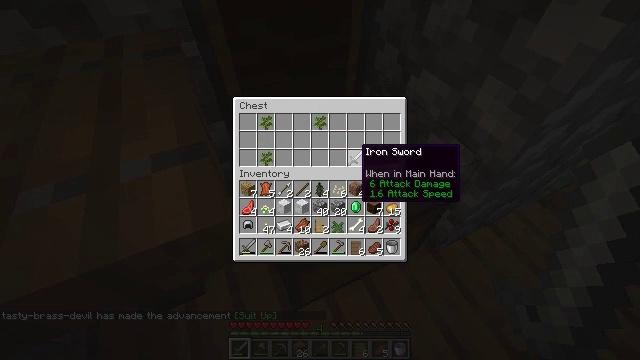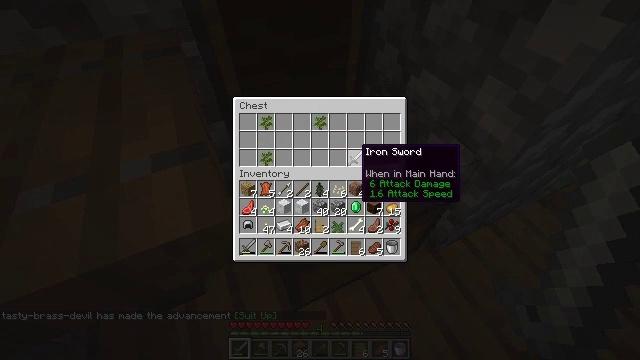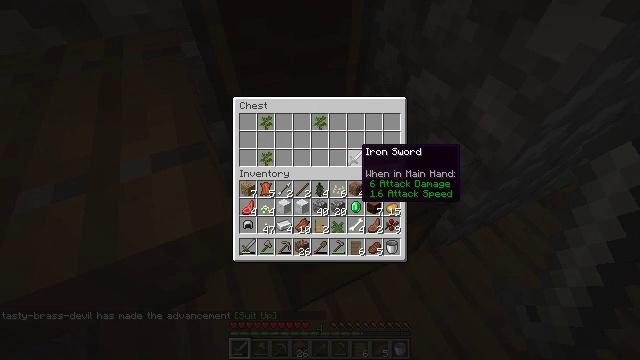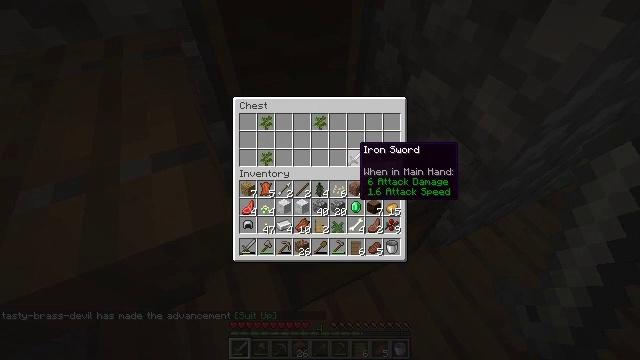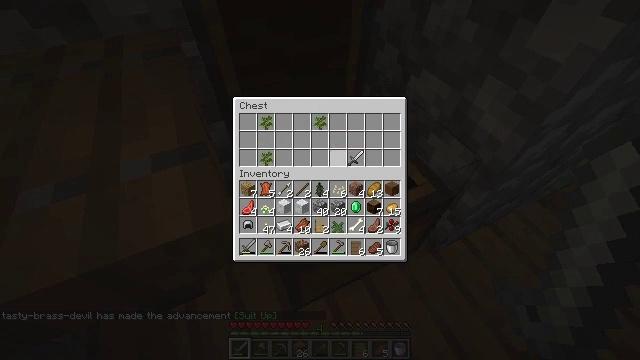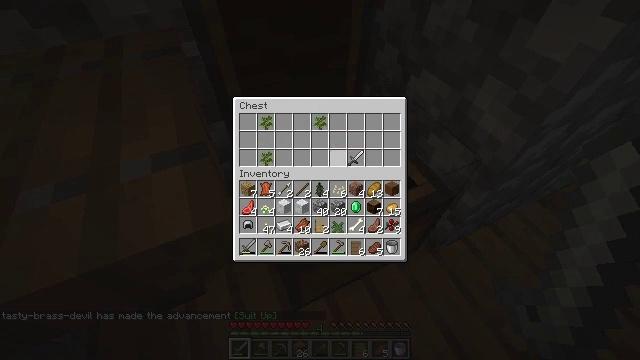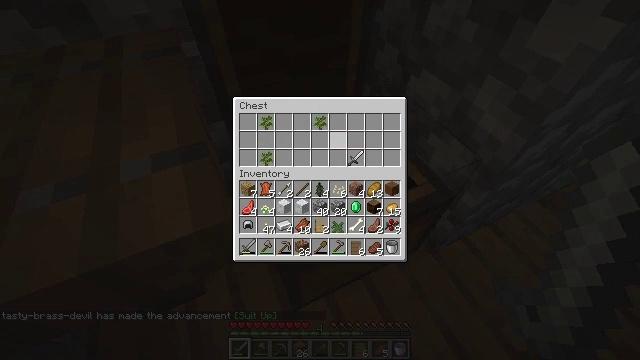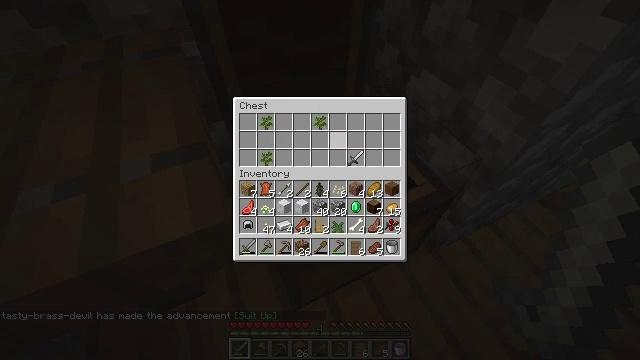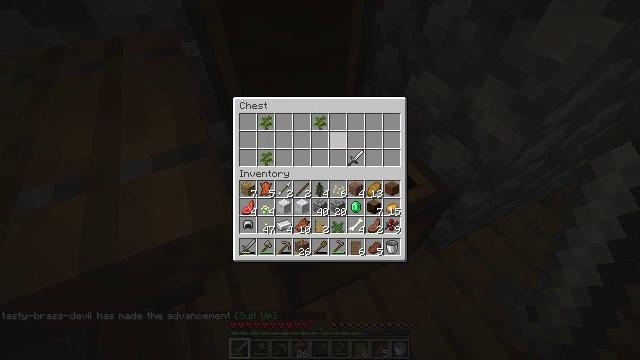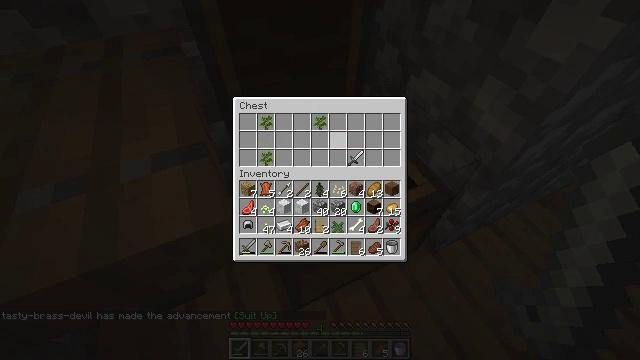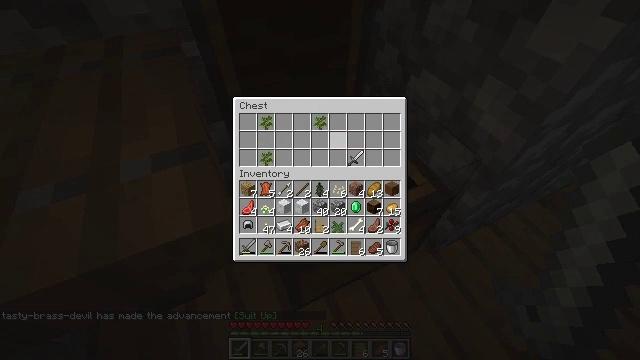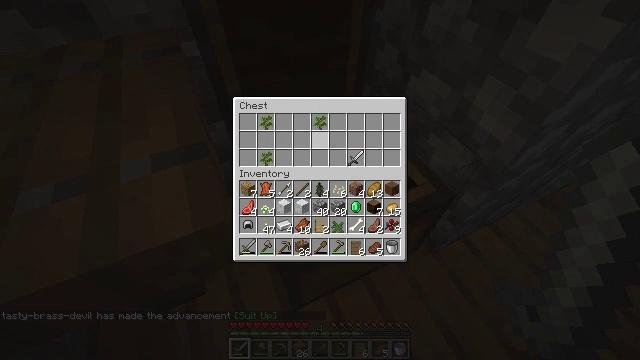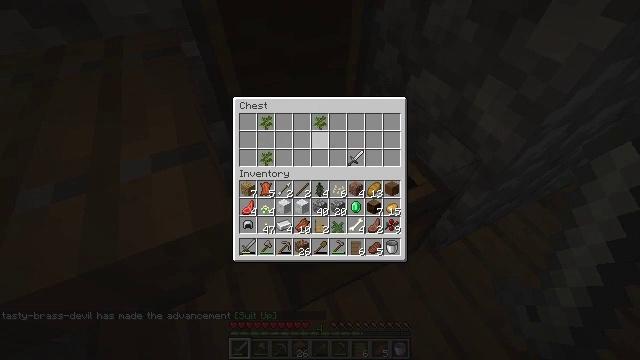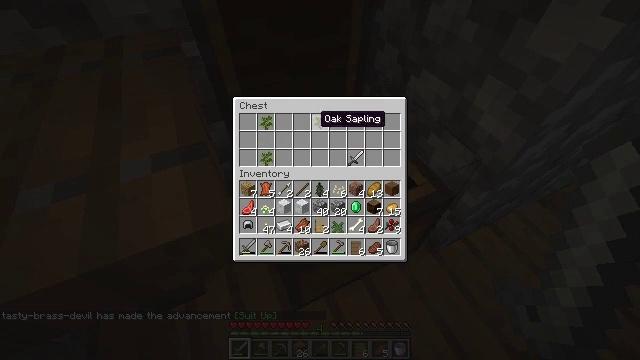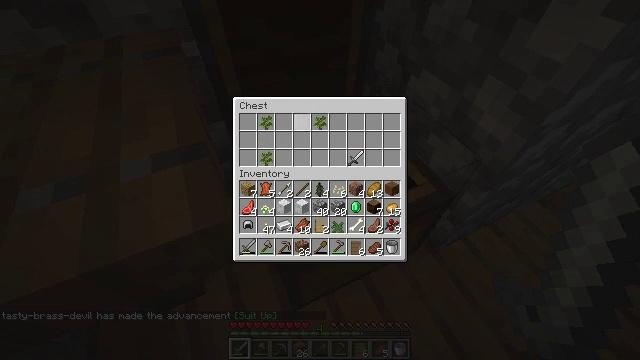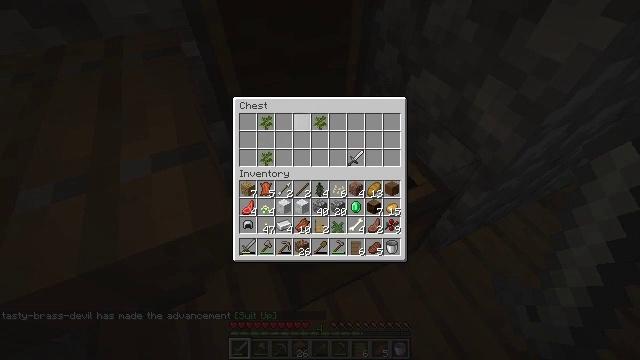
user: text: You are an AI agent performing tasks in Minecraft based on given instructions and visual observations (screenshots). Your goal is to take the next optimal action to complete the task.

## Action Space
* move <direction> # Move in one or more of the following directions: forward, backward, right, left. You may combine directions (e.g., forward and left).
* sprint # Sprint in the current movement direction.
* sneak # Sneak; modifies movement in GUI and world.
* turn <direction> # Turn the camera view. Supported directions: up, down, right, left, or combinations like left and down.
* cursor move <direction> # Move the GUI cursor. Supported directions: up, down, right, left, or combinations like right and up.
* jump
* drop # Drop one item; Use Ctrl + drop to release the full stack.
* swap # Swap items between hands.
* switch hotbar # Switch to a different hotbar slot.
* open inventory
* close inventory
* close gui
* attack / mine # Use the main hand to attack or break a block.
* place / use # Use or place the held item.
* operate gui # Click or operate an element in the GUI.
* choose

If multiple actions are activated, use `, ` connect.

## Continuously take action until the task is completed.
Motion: motion action
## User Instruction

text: Harvest the spruce door from its frame.
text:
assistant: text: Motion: sneak, operate gui
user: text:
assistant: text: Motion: sneak
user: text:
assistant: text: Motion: sneak
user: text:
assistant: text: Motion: sneak, cursor move left
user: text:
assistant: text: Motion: sneak
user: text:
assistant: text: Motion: sneak
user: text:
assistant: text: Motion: sneak
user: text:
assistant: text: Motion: sneak
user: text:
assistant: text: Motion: sneak
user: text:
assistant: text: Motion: sneak
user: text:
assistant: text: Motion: sneak
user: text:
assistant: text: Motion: sneak
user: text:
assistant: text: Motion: sneak, cursor move left and up
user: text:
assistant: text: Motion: sneak, cursor move left
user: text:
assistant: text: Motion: sneak
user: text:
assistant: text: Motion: sneak
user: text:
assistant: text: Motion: sneak
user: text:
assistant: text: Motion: sneak
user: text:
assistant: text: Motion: sneak
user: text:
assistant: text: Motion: sneak
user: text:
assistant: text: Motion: sneak, cursor move right
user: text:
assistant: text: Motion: sneak, cursor move right and down
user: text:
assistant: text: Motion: sneak
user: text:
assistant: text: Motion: sneak
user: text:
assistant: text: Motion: sneak
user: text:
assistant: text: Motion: sneak
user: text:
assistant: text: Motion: sneak
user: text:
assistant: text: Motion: sneak, operate gui
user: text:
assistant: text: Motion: sneak, operate gui
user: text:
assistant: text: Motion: sneak, operate gui